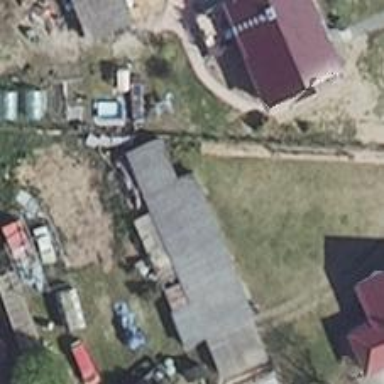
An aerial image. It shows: Garage.